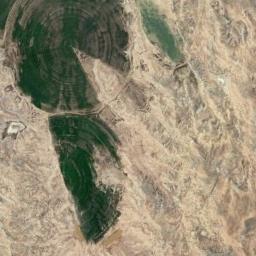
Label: circular_farmland